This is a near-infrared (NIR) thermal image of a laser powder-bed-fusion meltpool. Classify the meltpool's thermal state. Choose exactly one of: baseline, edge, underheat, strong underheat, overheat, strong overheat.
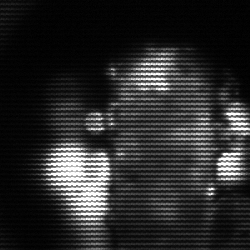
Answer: strong underheat